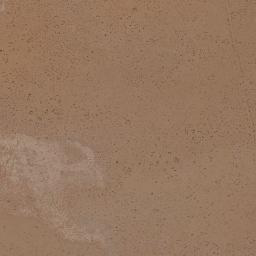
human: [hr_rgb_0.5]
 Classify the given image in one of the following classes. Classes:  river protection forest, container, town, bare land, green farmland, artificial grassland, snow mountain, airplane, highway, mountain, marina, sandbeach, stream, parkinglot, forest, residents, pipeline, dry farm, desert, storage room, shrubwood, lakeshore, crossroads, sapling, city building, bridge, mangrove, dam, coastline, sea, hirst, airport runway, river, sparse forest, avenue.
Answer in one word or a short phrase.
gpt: desert